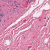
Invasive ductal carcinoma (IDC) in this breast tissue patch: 0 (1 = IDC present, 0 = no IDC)